Aerial crown-view tile of a tropical tree (Barro Colorado Island, Panama), acquired 20250317:
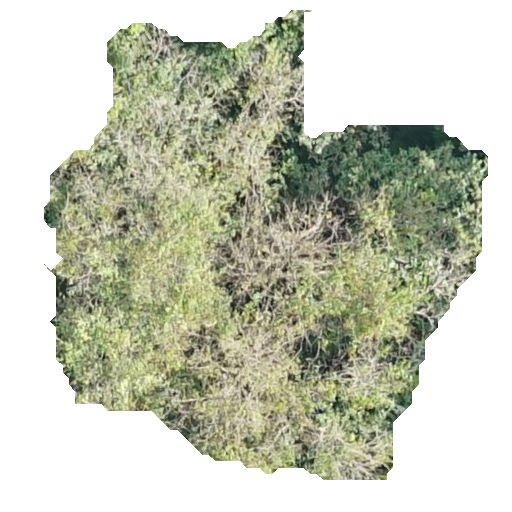
Species: Apeiba membranacea
GBIF accepted scientific name: Apeiba membranacea
Crown area: 209.161 m²